Aerial crown-view tile of a tropical tree (Barro Colorado Island, Panama), acquired 20250217:
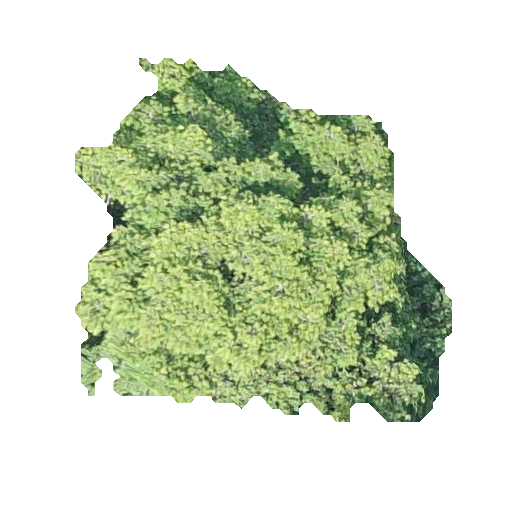
Species: Virola surinamensis
GBIF accepted scientific name: Virola surinamensis
Crown area: 145.318 m²